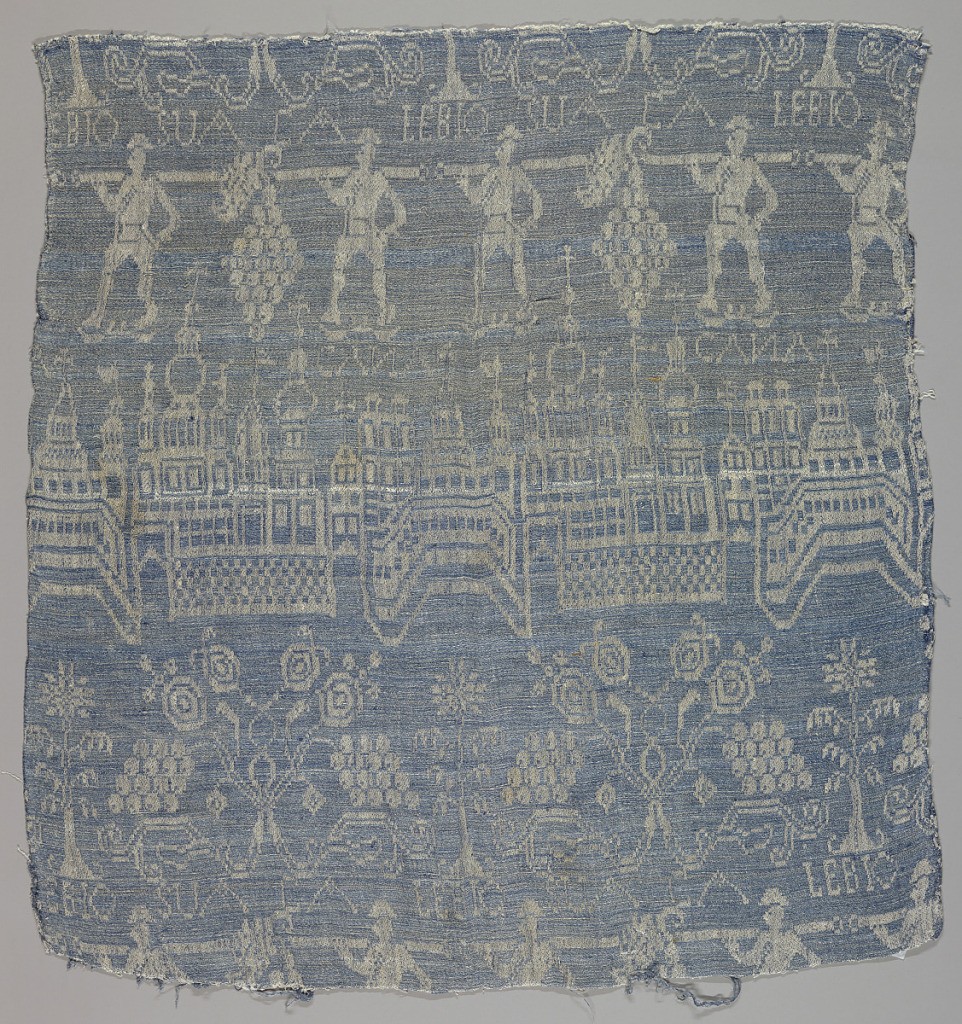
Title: Fragment
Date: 17th–18th century
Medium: linen Technique: 7&1 satin damask
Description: Blue and white damask with depictions of Jerusalem and the Spies of Eschol.